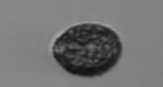
Label: Pseudochattonella_farcimen